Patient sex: M
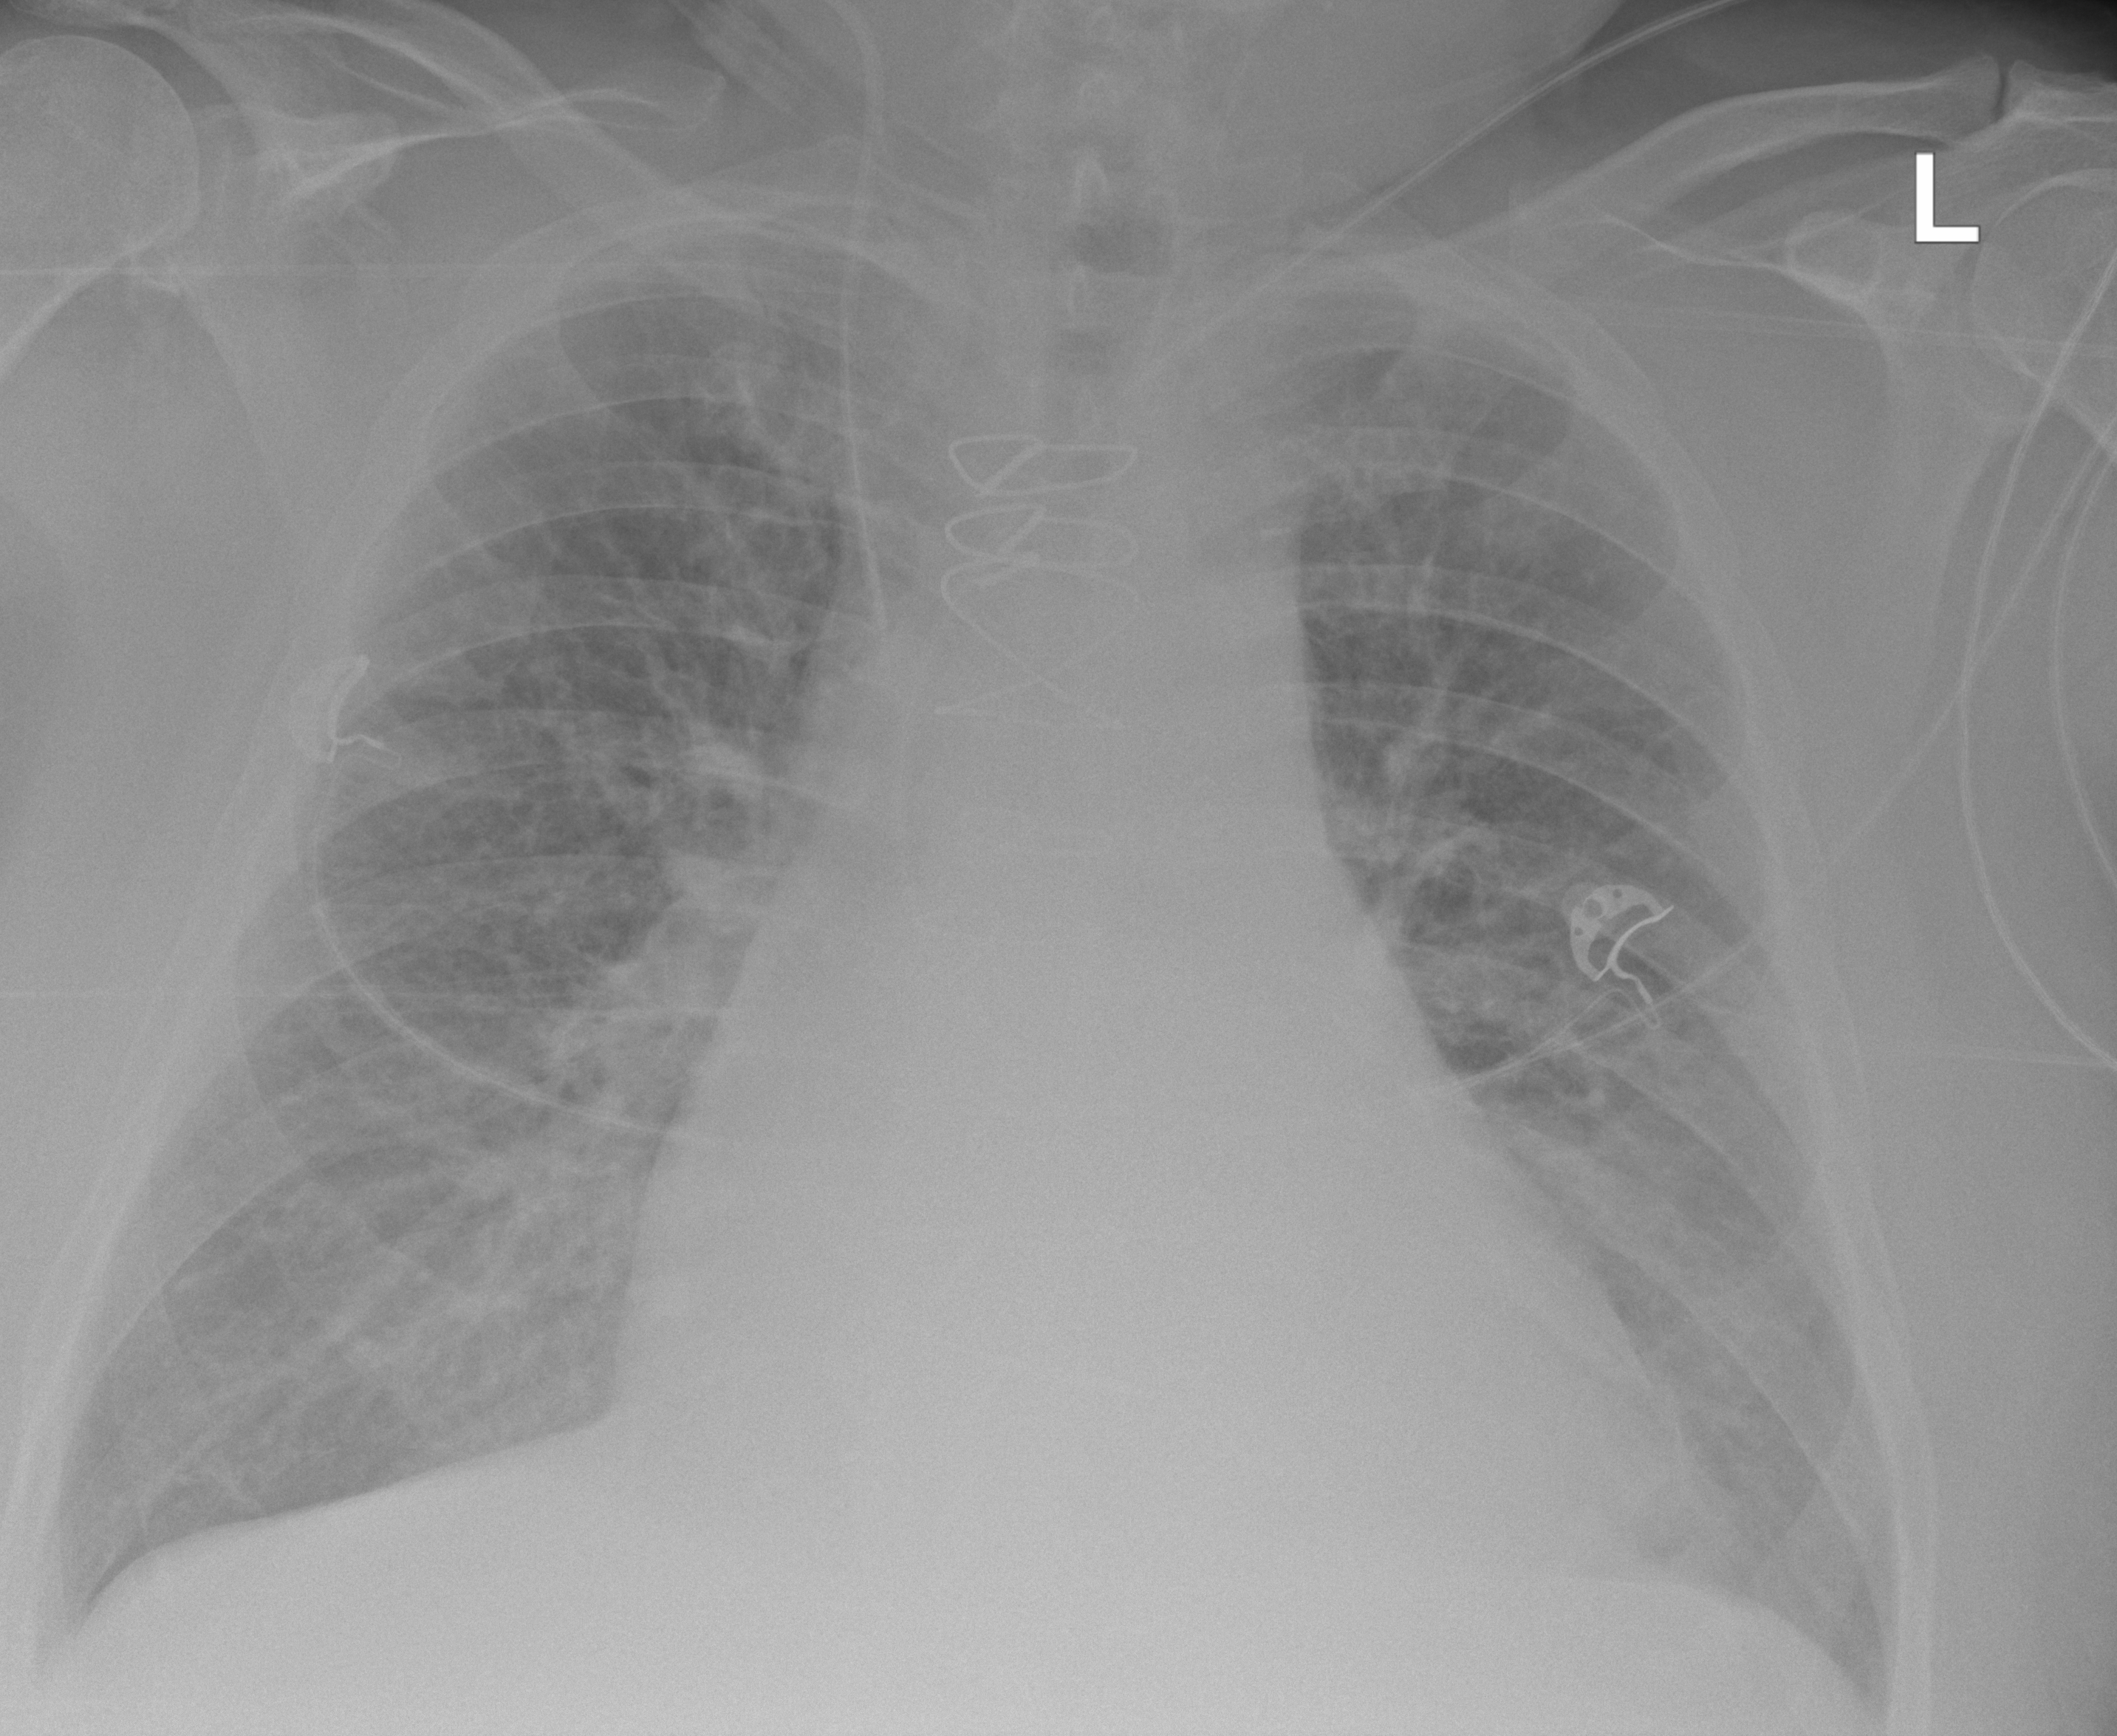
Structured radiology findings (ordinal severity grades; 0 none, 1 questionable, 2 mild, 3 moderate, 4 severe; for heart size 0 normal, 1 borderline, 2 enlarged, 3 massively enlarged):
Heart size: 2
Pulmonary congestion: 3
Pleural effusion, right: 1
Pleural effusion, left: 1
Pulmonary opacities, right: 2
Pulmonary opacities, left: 2
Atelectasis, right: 1
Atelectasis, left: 2